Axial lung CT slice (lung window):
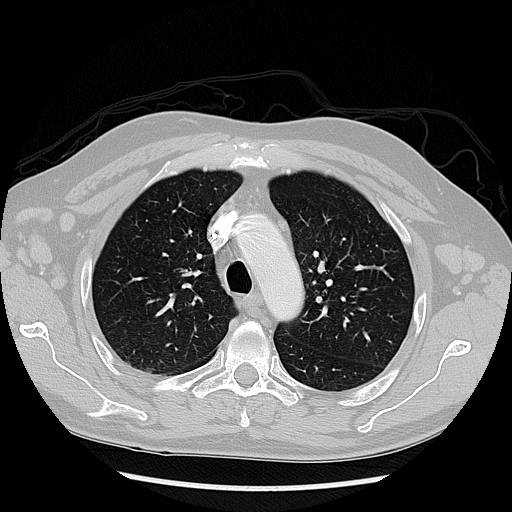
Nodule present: no